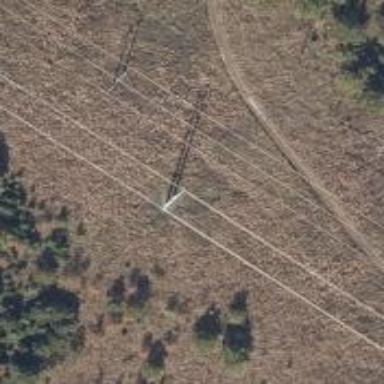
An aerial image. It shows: Power pole.